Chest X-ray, AP view. Patient: 38 years old, sex F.
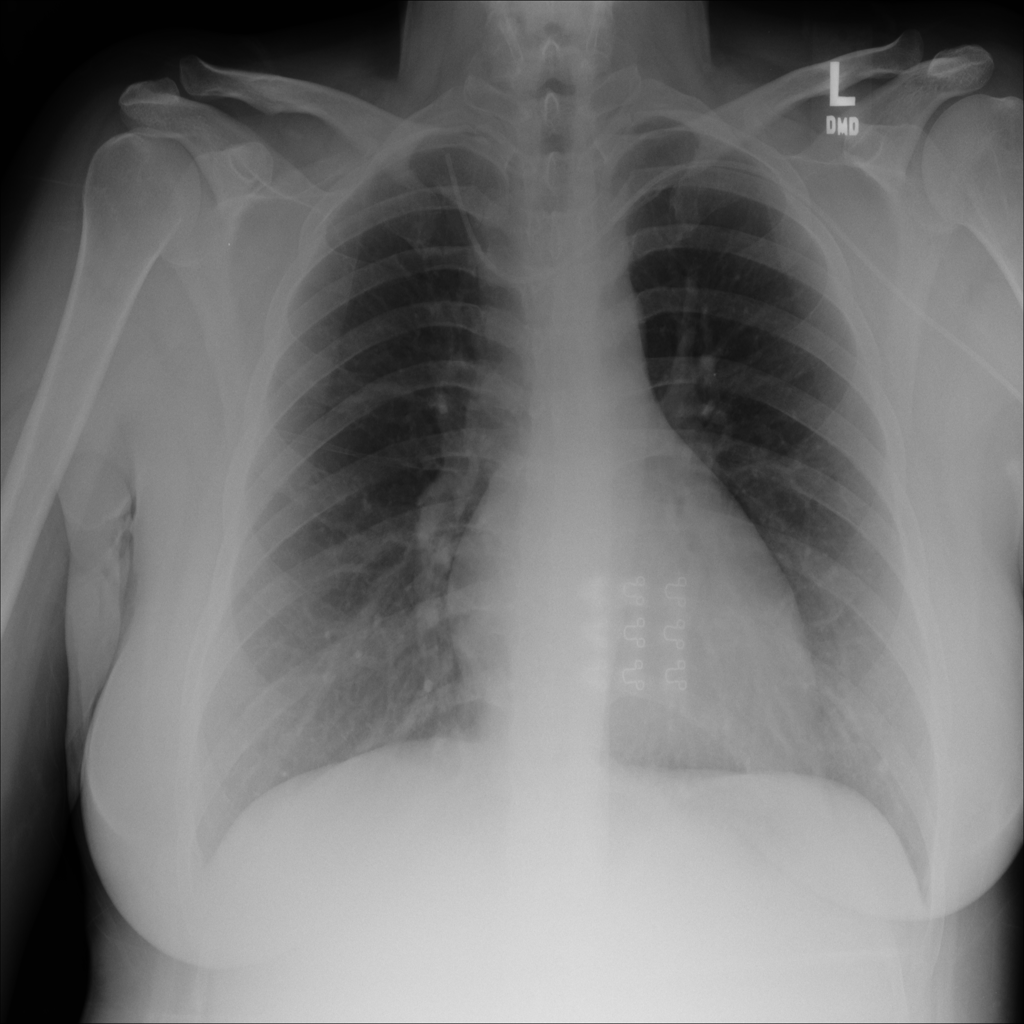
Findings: No Finding